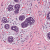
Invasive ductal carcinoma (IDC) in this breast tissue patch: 0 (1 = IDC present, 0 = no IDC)